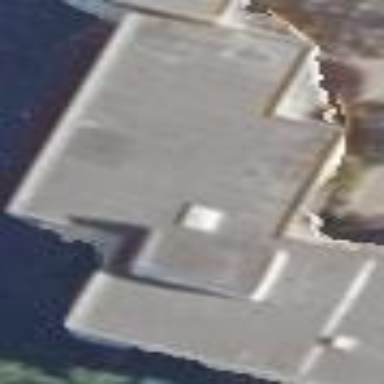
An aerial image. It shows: Apartment building with flat roof.